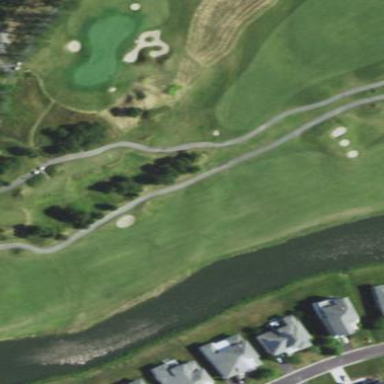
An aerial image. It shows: Golf fairway surrounded by grass.